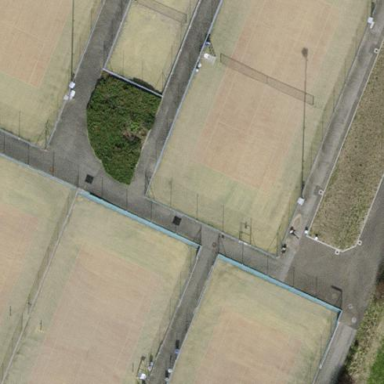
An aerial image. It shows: Tennis court on pitch designated for leisure land.